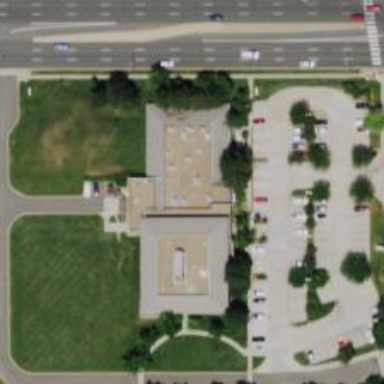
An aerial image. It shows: Pharmacy providing healthcare services.